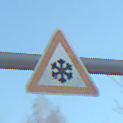
Verkehrszeichen: SchneeOderEisglaette
Umgebung: Outdoor, Suburban
Tageszeit: MorningAfternoon
Wetter: Clear
Licht: Natural
Jahreszeit: NotSpecified
Kontrast: HighContrast